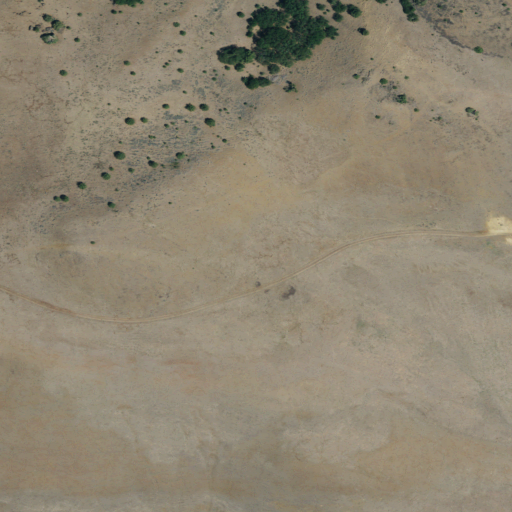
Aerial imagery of valley in California named Hog Gulch containing grassland, shrub, and evergreen forest